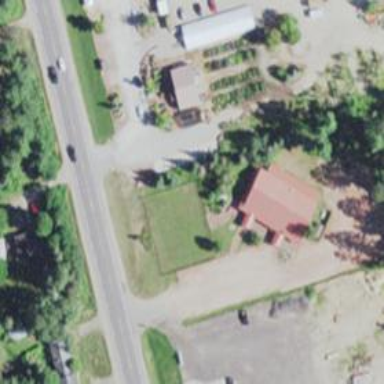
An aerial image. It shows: Veterinary facility.